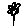
Label: flower